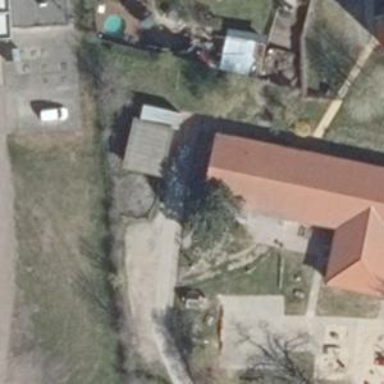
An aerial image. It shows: Kindergarten building.